Question: Count the number of objects in the diagram.
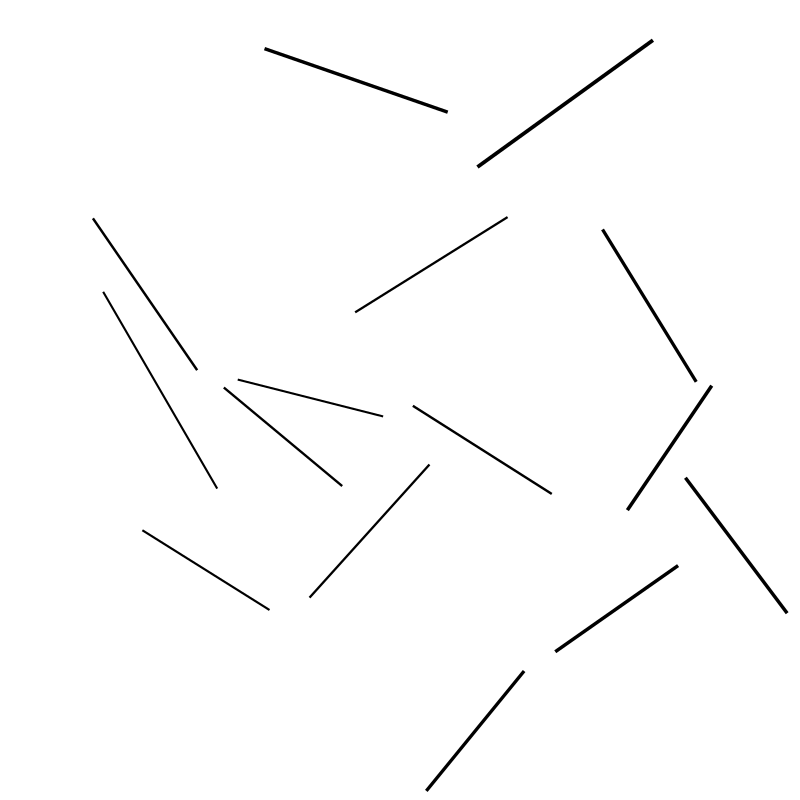
Answer: 15